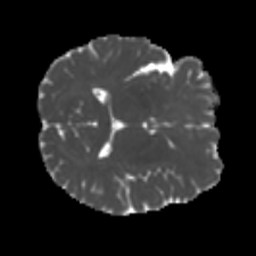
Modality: MD
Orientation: axial
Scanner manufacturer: siemens
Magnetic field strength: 3 T
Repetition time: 4 s
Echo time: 0.0594 s